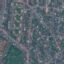
Land use / land cover class: Residential